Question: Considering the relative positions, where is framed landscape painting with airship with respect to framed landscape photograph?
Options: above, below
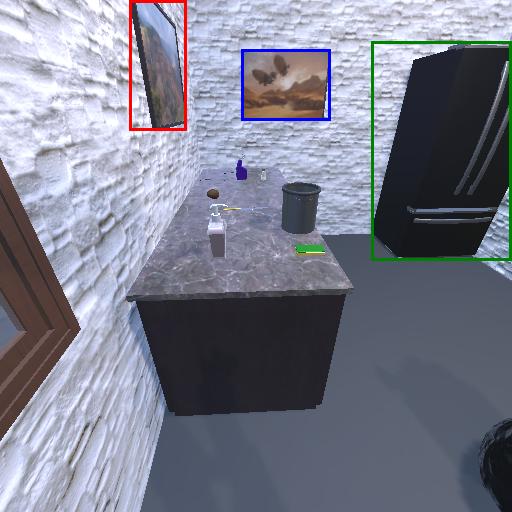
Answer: above